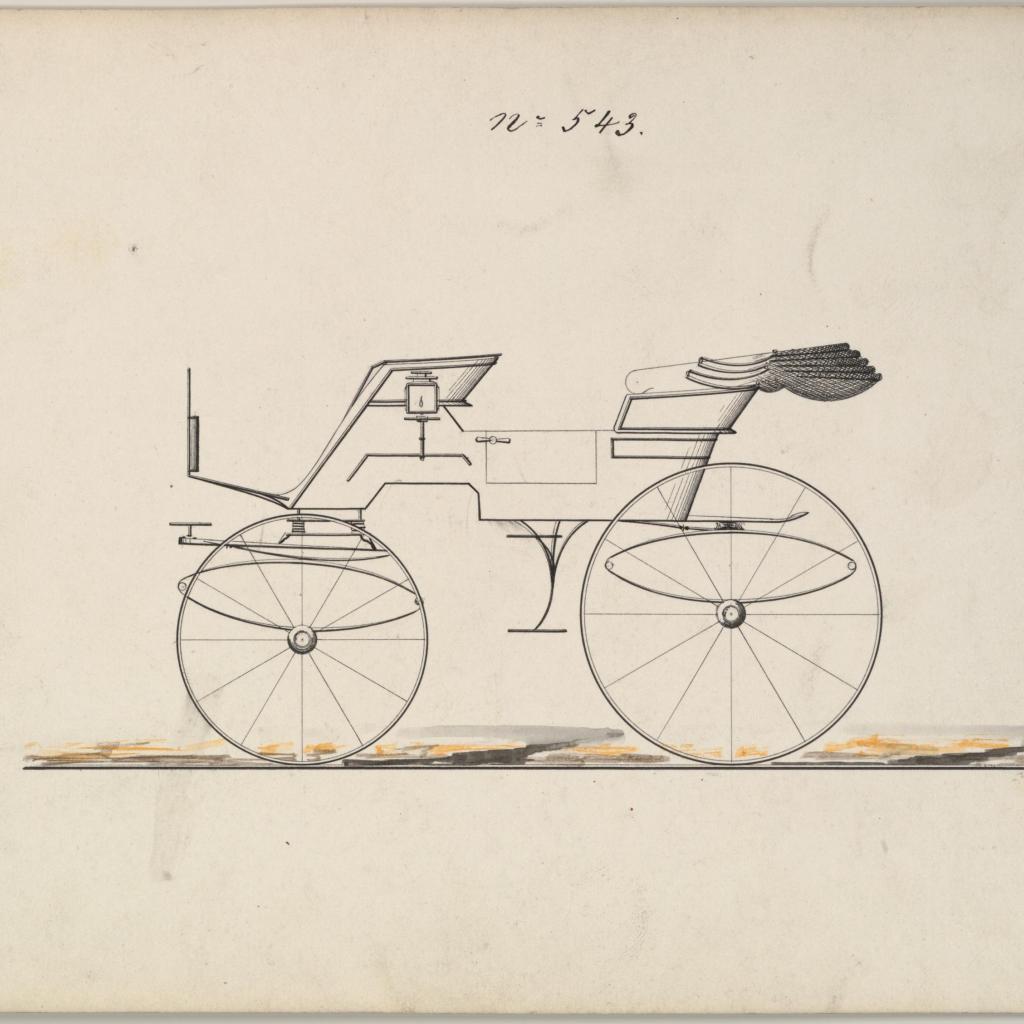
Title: Design for Phaeton, no. 543
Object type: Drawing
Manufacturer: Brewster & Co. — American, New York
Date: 1850–74
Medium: Pen and black ink, watercolor and gouache
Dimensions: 6 5/8 x 9 1/4 in. (16.8 x 23.5 cm)
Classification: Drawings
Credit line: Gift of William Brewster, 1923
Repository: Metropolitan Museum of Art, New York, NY